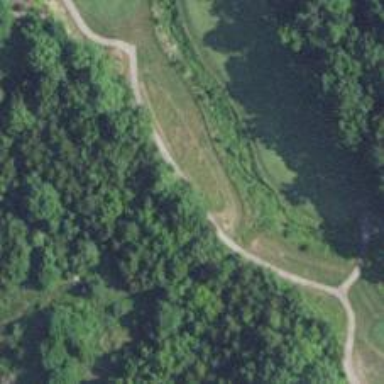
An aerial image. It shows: Path designed for golf carts.